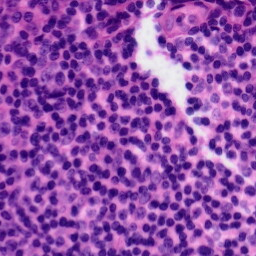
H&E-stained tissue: Tonsil